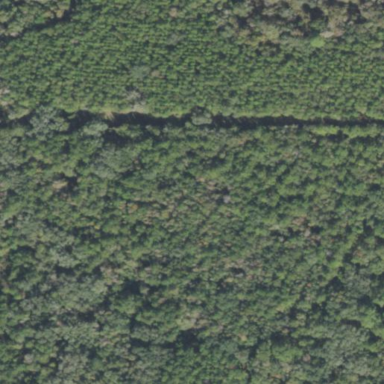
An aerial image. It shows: Mixed woodland with various types of leaves.